Aerial crown-view tile of a tropical tree (Barro Colorado Island, Panama), acquired 20250715:
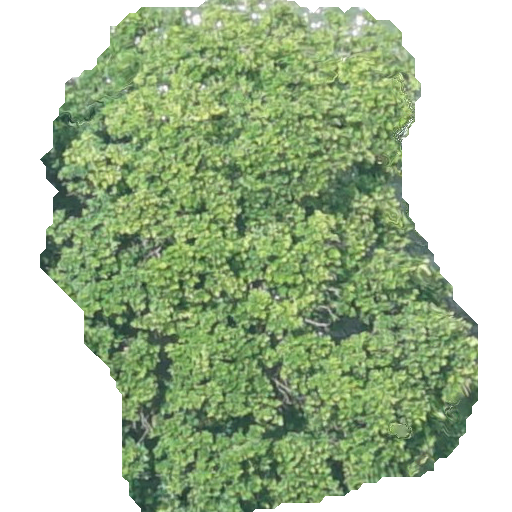
Species: Anacardium excelsum
GBIF accepted scientific name: Anacardium excelsum
Crown area: 256.756 m²